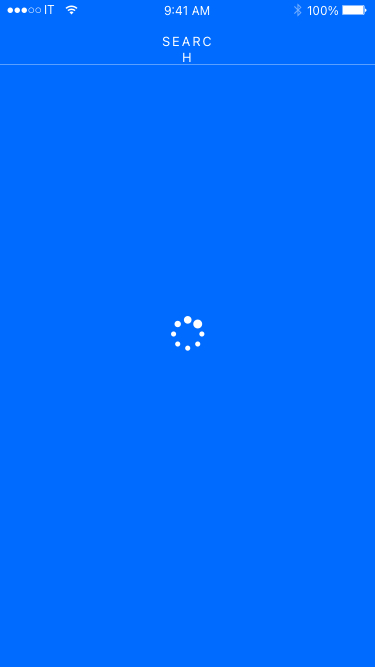
Text in this UI design:
SEARCH
100%
9:41 AM
IT